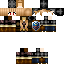
A female human skin with medium skin, wearing brown long hair dressed in a blue armor chest and brown pants, featuring a closed mouth.